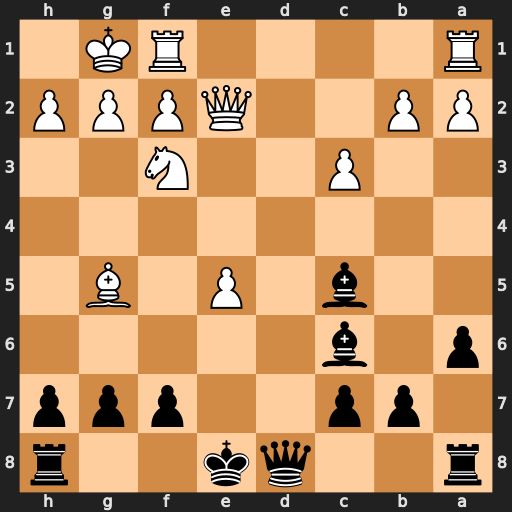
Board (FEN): r2qk2r/1pp2ppp/p1b5/2b1P1B1/8/2P2N2/PP2QPPP/R4RK1
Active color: b
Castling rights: kq
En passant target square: -
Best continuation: Bxf3 Qxf3 Qxg5 Qxb7 O-O